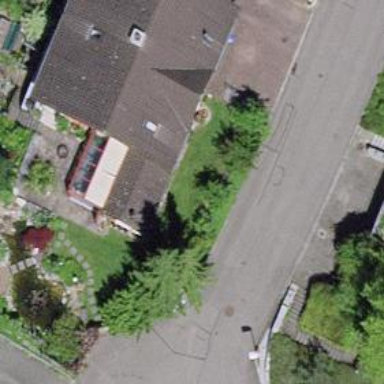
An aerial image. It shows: Simple house.